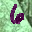
Label: 6